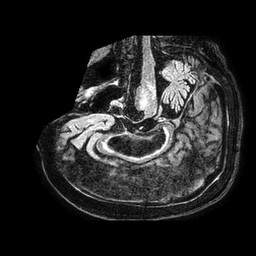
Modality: FLAIR
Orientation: sagittal
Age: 70
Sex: female
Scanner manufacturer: philips
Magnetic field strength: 1.5 T
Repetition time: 4.8 s
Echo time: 0.3 s